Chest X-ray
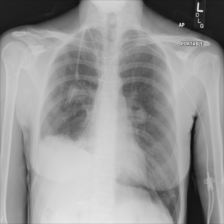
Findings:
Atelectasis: negative
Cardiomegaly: negative
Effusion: positive
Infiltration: negative
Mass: positive
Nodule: negative
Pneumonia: negative
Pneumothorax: negative
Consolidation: negative
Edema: negative
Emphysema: negative
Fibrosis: negative
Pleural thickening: positive
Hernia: negative